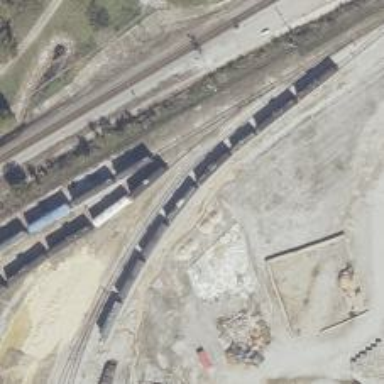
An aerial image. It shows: Rail spur service.